Question: I found this script on tenable "getting hired" website...

Just for curiosity, do you know what language it is?
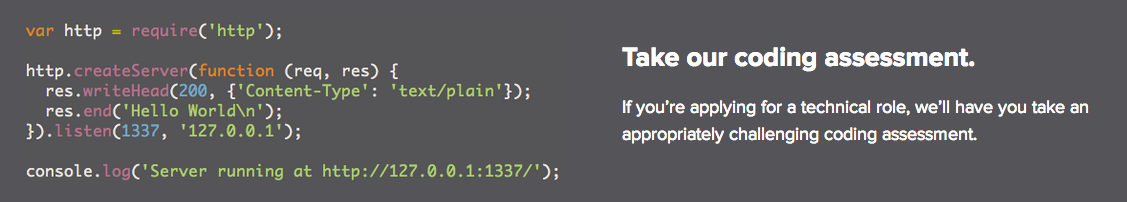
Answer: It is 'node.js' a server side javascript framework.
More details: Reference to this <URL>. It is used to build sever side logic to implement parallel services with other server. Its speciality is high throughput for complex logics.